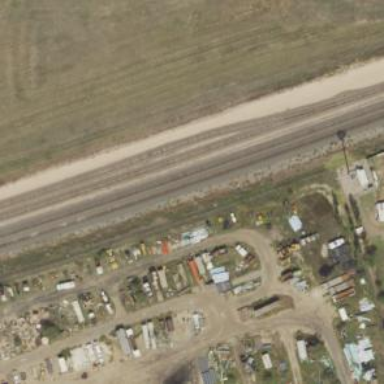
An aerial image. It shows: Railway track.